Question: i need some help understanding the behaviour with monthly Cron expression '[43 10 3,8,12 */3 *]' with 'start_date' as 'datetime(year=2019, month=11, day=18, hour=1, minute=30, second=0 , tzinfo=pendulum.timezone("UTC"))' and 'end_date' as 'None' . This has backfill set as true .
Current Date is:
As per my understanding it should not have triggered last two runs '10-03' and '10-08' . Can someone please help me understand this behavior? Also if it is triggering run for 'execution_date' of '10-03' and '10-08' then why not for '10-12'?

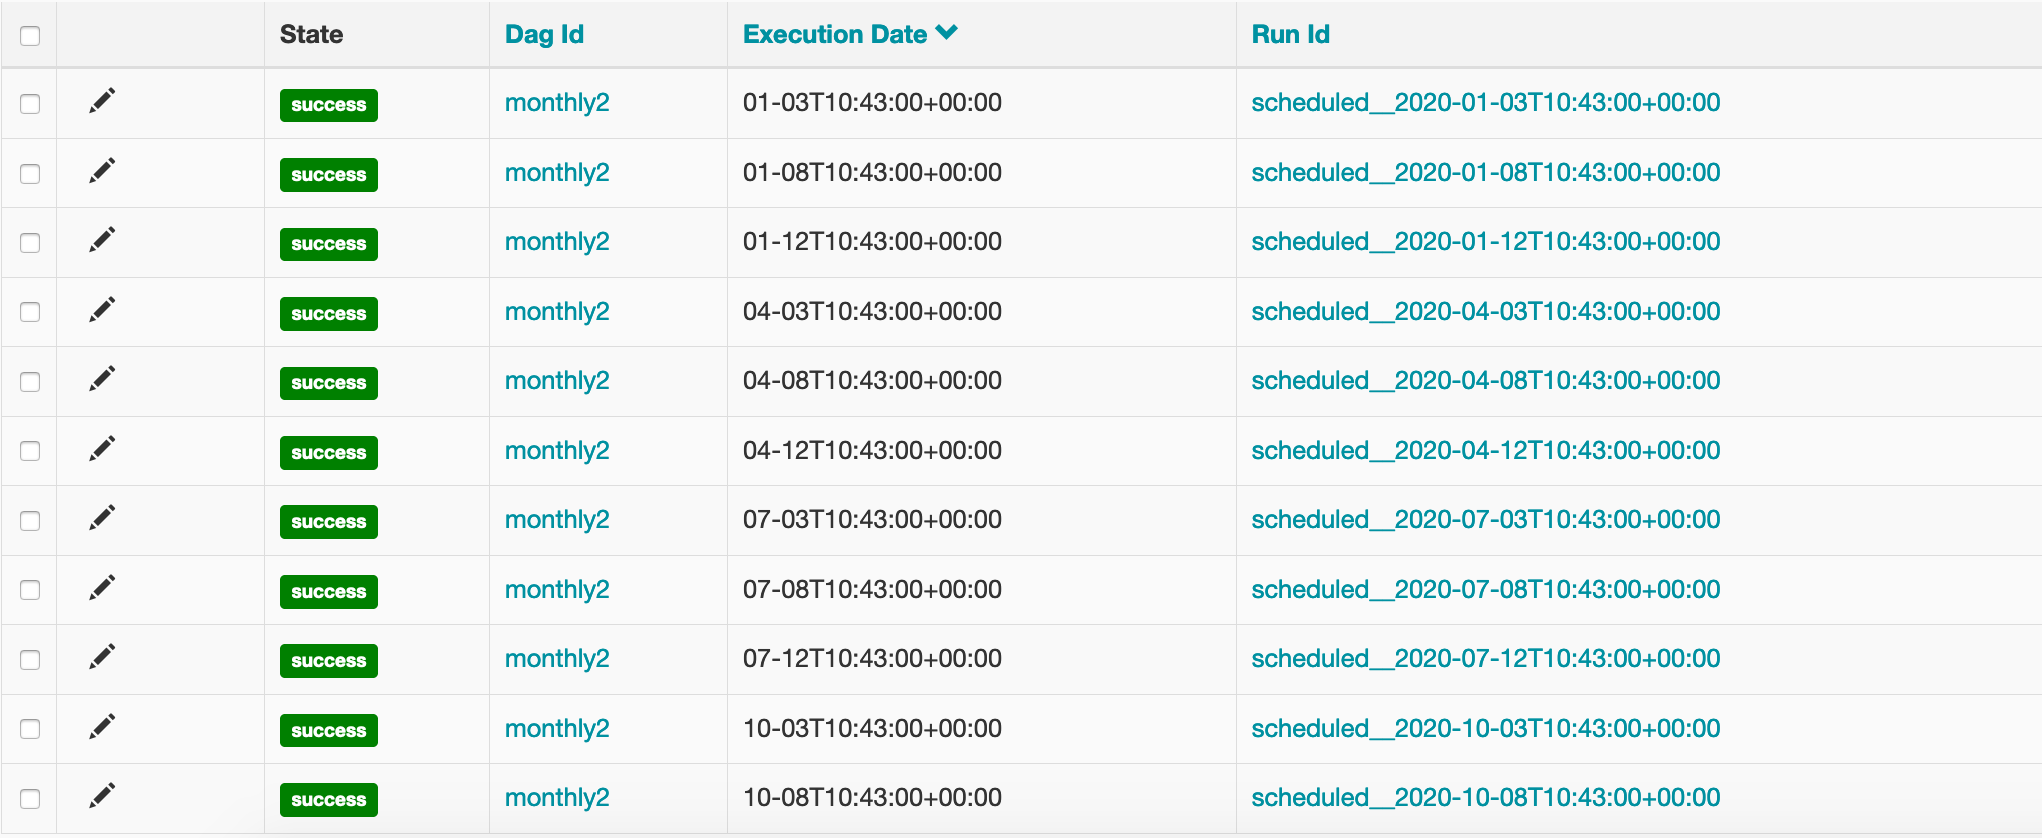
Answer: Could you elaborate on "it should not have trifggered the last two runs"?
The cron expression '43 10 3,8,12 */3 *' matches:
> "At 10:43 on day-of-month 3, 8, and 12 in every 3rd month."
A good tool to validate cron expression is <URL>.
The execution date 10-12 hasn't triggered yet, because of how Airflow handles 'execution_date' - see <URL>:
> The scheduler won't trigger your tasks until the period it covers has ended e.g., A job with schedule_interval set as @daily runs after the day has ended. This technique makes sure that whatever data is required for that period is fully available before the dag is executed. In the UI, it appears as if Airflow is running your tasks a day late
> Let's Repeat That, the scheduler runs your job one schedule_interval AFTER the start date, at the END of the period.
This means the run with execution date 2020-10-12 10:43:00 will be triggered just shortly before 2021-01-03 10:43:00.